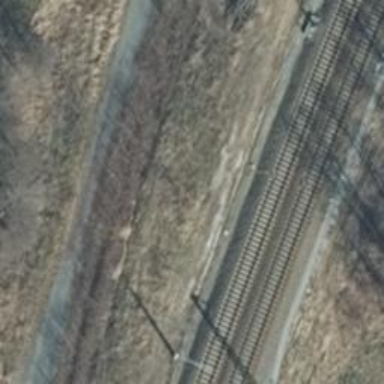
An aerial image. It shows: Milestone along the railway with catenary mast.